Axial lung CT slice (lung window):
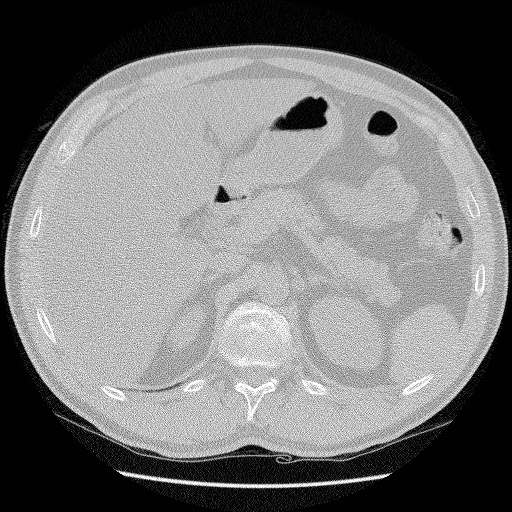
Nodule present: no